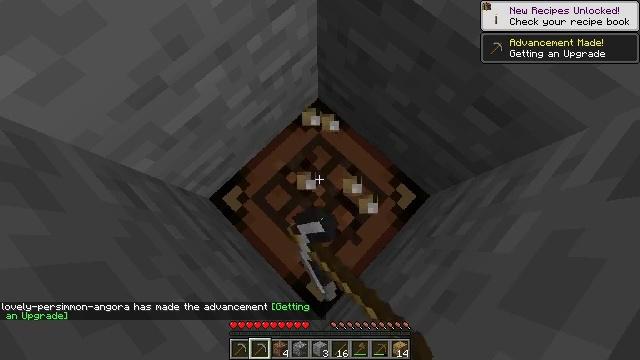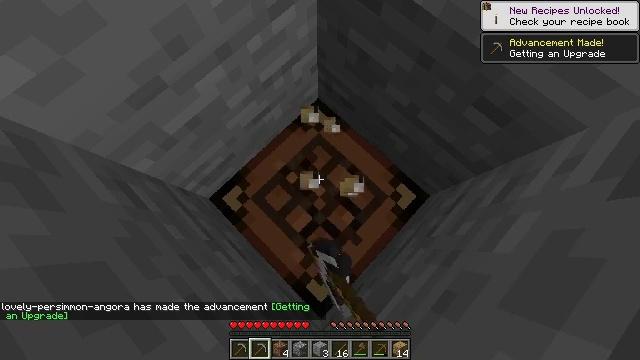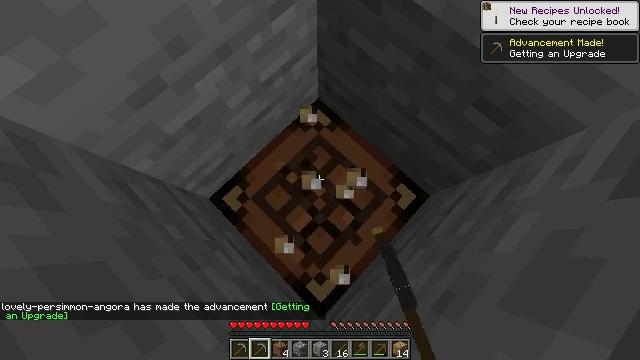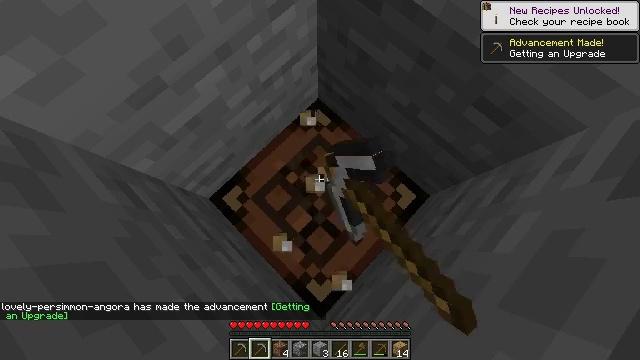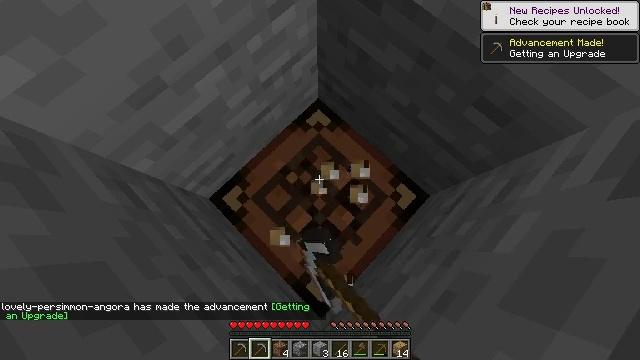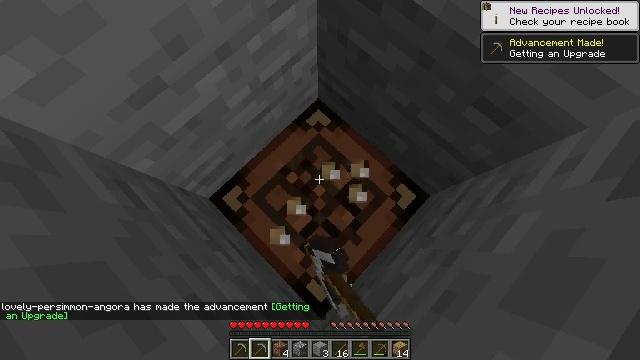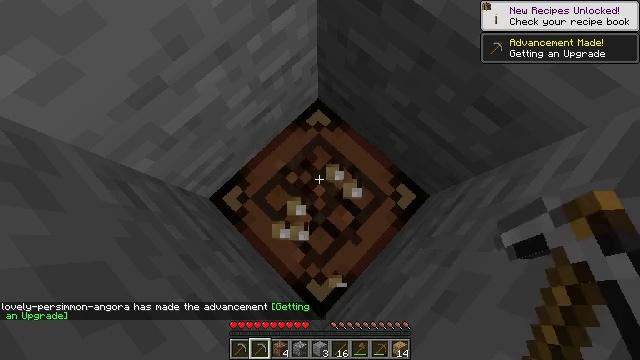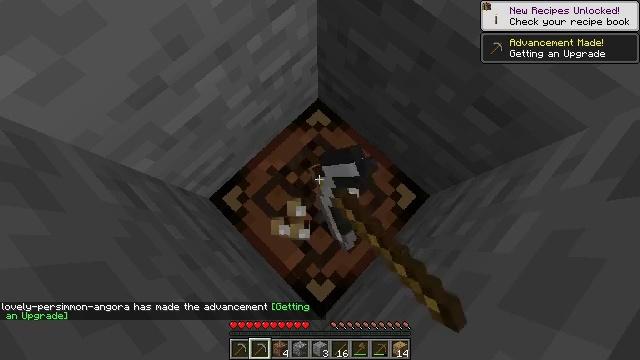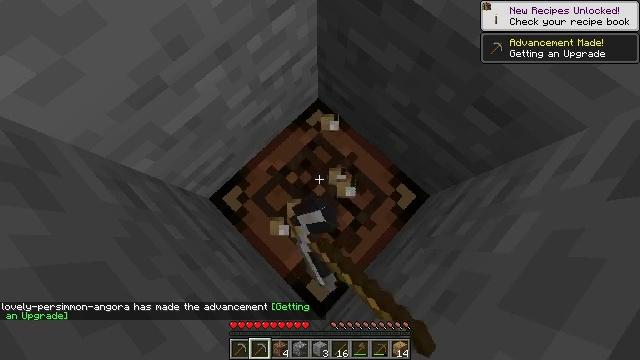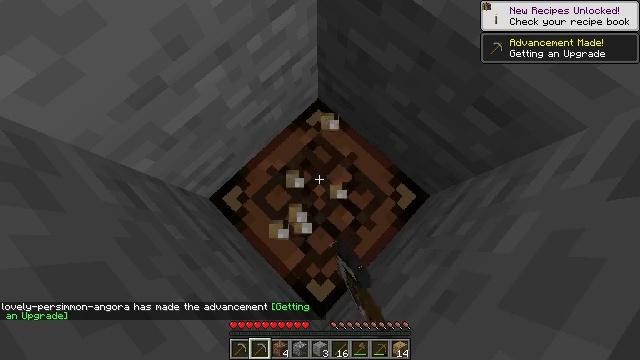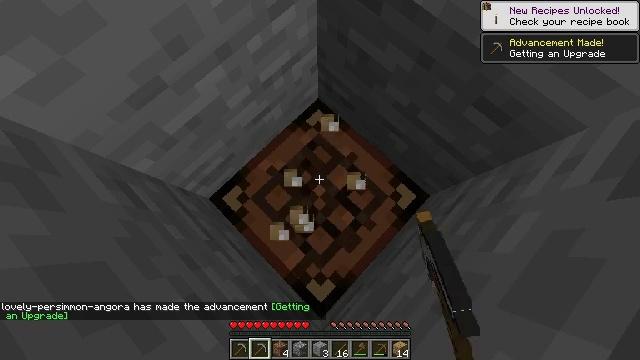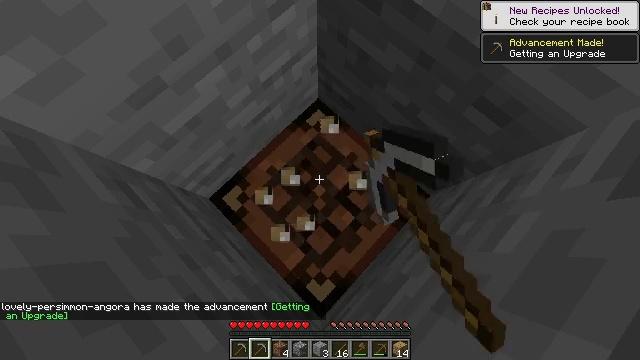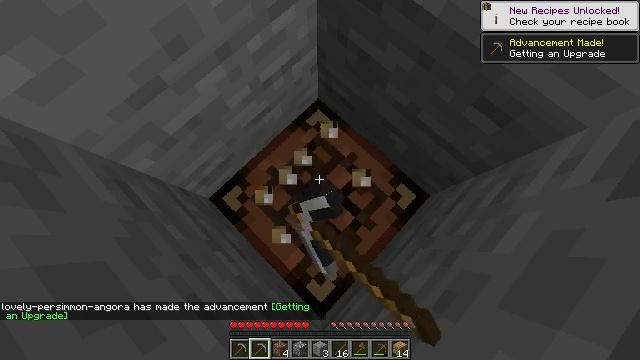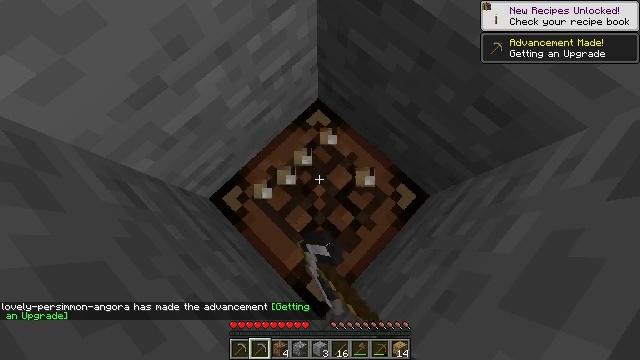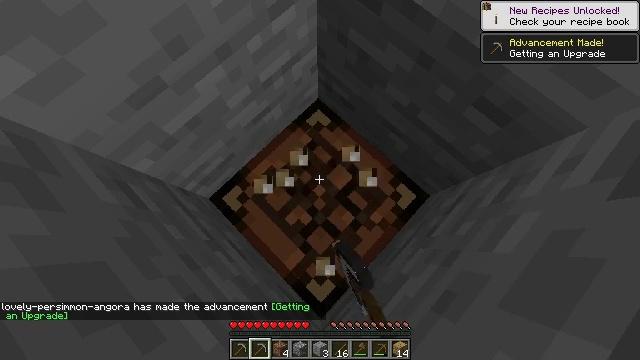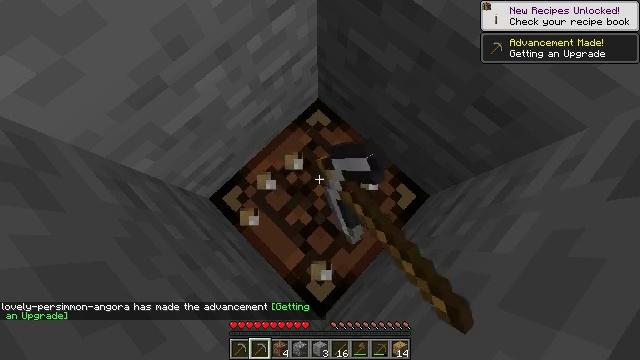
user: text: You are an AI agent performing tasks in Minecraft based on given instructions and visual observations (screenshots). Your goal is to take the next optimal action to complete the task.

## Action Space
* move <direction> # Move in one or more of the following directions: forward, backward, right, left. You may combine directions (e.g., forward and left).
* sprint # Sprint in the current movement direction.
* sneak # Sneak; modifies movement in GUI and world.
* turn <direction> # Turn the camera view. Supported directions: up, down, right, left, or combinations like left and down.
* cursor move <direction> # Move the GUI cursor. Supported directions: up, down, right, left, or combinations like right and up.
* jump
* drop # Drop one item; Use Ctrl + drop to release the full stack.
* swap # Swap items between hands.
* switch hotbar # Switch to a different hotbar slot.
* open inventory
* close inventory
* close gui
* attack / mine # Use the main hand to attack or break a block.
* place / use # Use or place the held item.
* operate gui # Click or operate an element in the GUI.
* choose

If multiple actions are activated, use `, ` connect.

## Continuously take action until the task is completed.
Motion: motion action
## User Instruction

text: Mine block crafting table.
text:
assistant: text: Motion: attack / mine
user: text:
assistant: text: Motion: attack / mine
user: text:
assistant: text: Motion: attack / mine
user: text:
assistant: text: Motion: attack / mine
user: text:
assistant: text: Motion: attack / mine
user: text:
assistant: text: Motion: attack / mine
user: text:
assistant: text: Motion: attack / mine
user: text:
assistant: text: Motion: attack / mine
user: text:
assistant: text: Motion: attack / mine
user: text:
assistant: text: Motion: attack / mine
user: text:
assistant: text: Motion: attack / mine
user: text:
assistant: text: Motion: attack / mine
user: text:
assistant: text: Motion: attack / mine
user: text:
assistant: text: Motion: attack / mine
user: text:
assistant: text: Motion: attack / mine
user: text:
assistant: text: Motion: attack / mine
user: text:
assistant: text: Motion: attack / mine
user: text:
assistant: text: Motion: attack / mine
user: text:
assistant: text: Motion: attack / mine
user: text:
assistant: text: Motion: attack / mine
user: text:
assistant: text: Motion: attack / mine
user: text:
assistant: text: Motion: attack / mine
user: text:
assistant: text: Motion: attack / mine
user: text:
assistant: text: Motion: attack / mine
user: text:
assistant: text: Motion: attack / mine
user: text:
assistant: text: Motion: attack / mine
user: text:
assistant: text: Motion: attack / mine
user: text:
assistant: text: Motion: attack / mine
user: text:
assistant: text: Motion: attack / mine
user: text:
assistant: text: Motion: attack / mine